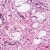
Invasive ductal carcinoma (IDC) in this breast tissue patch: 0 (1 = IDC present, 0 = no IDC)